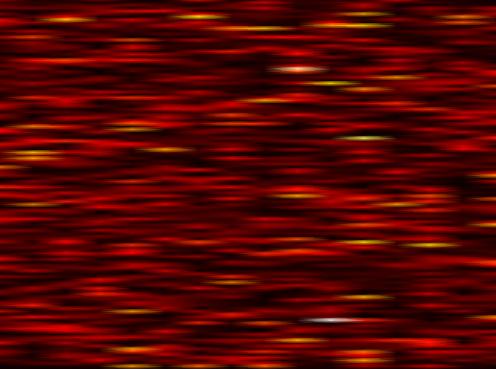
Label: OFDM